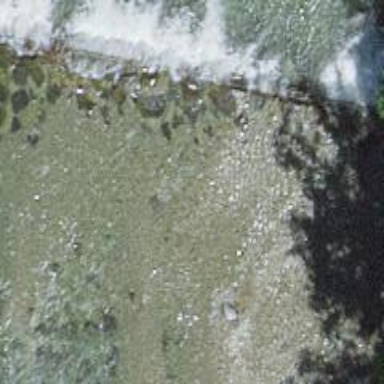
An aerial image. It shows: Weir in waterway.